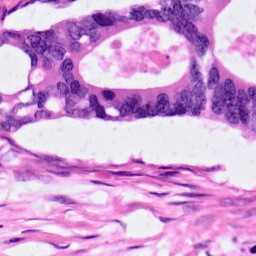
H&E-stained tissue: Pancreatic